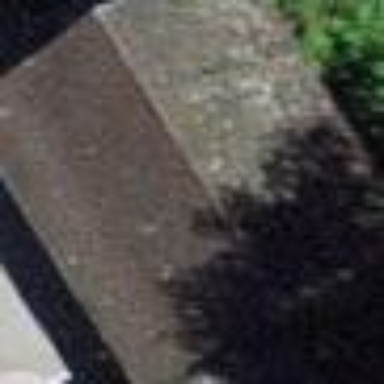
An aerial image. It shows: Garage.